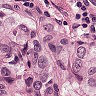
Metastatic tissue present: yes